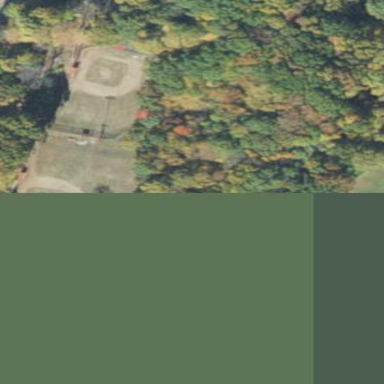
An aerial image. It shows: Baseball pitch for leisure land.